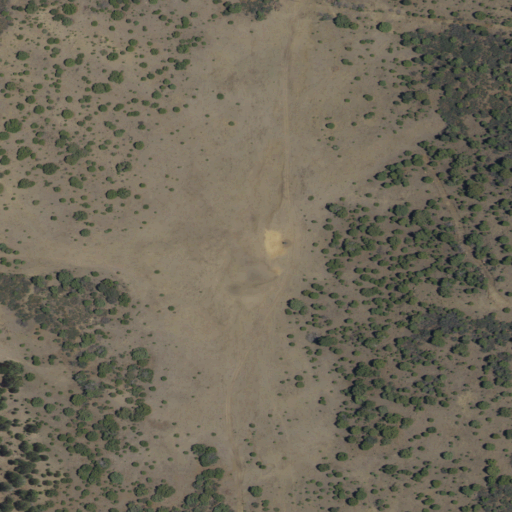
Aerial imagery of gap in New Mexico named Horse Thief Gap containing shrub, evergreen forest, and grassland